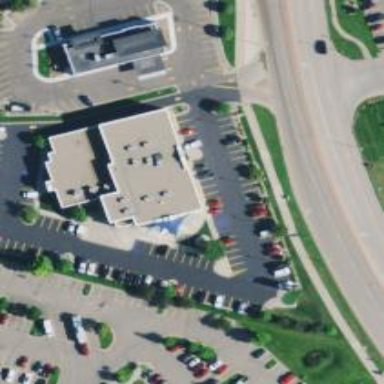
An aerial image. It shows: Retail building.